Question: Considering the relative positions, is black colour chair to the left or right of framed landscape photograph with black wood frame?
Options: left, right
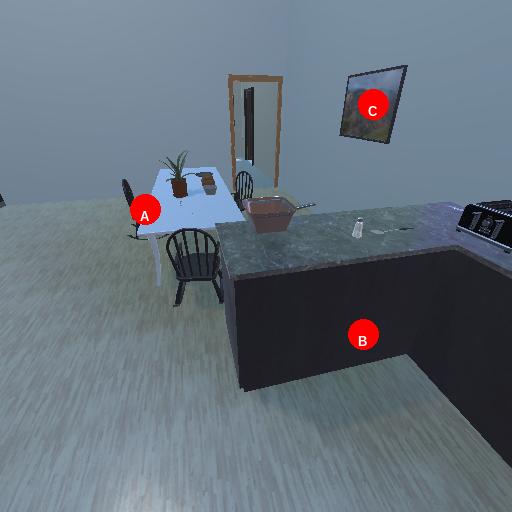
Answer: left